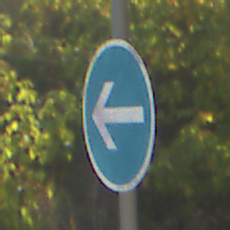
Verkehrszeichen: VorgeschriebeneFahrtrichtungHierLinks
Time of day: MorningAfternoon
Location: Outdoor (Nature)
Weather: PartlyCloudy
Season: NotSpecified
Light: Natural